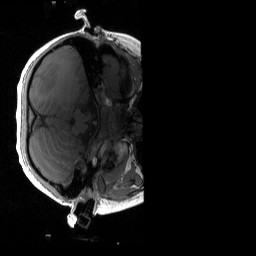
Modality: T1w
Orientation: axial
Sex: male
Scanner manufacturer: siemens
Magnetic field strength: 3 T
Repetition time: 1.9 s
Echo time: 0.00243 s